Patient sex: F
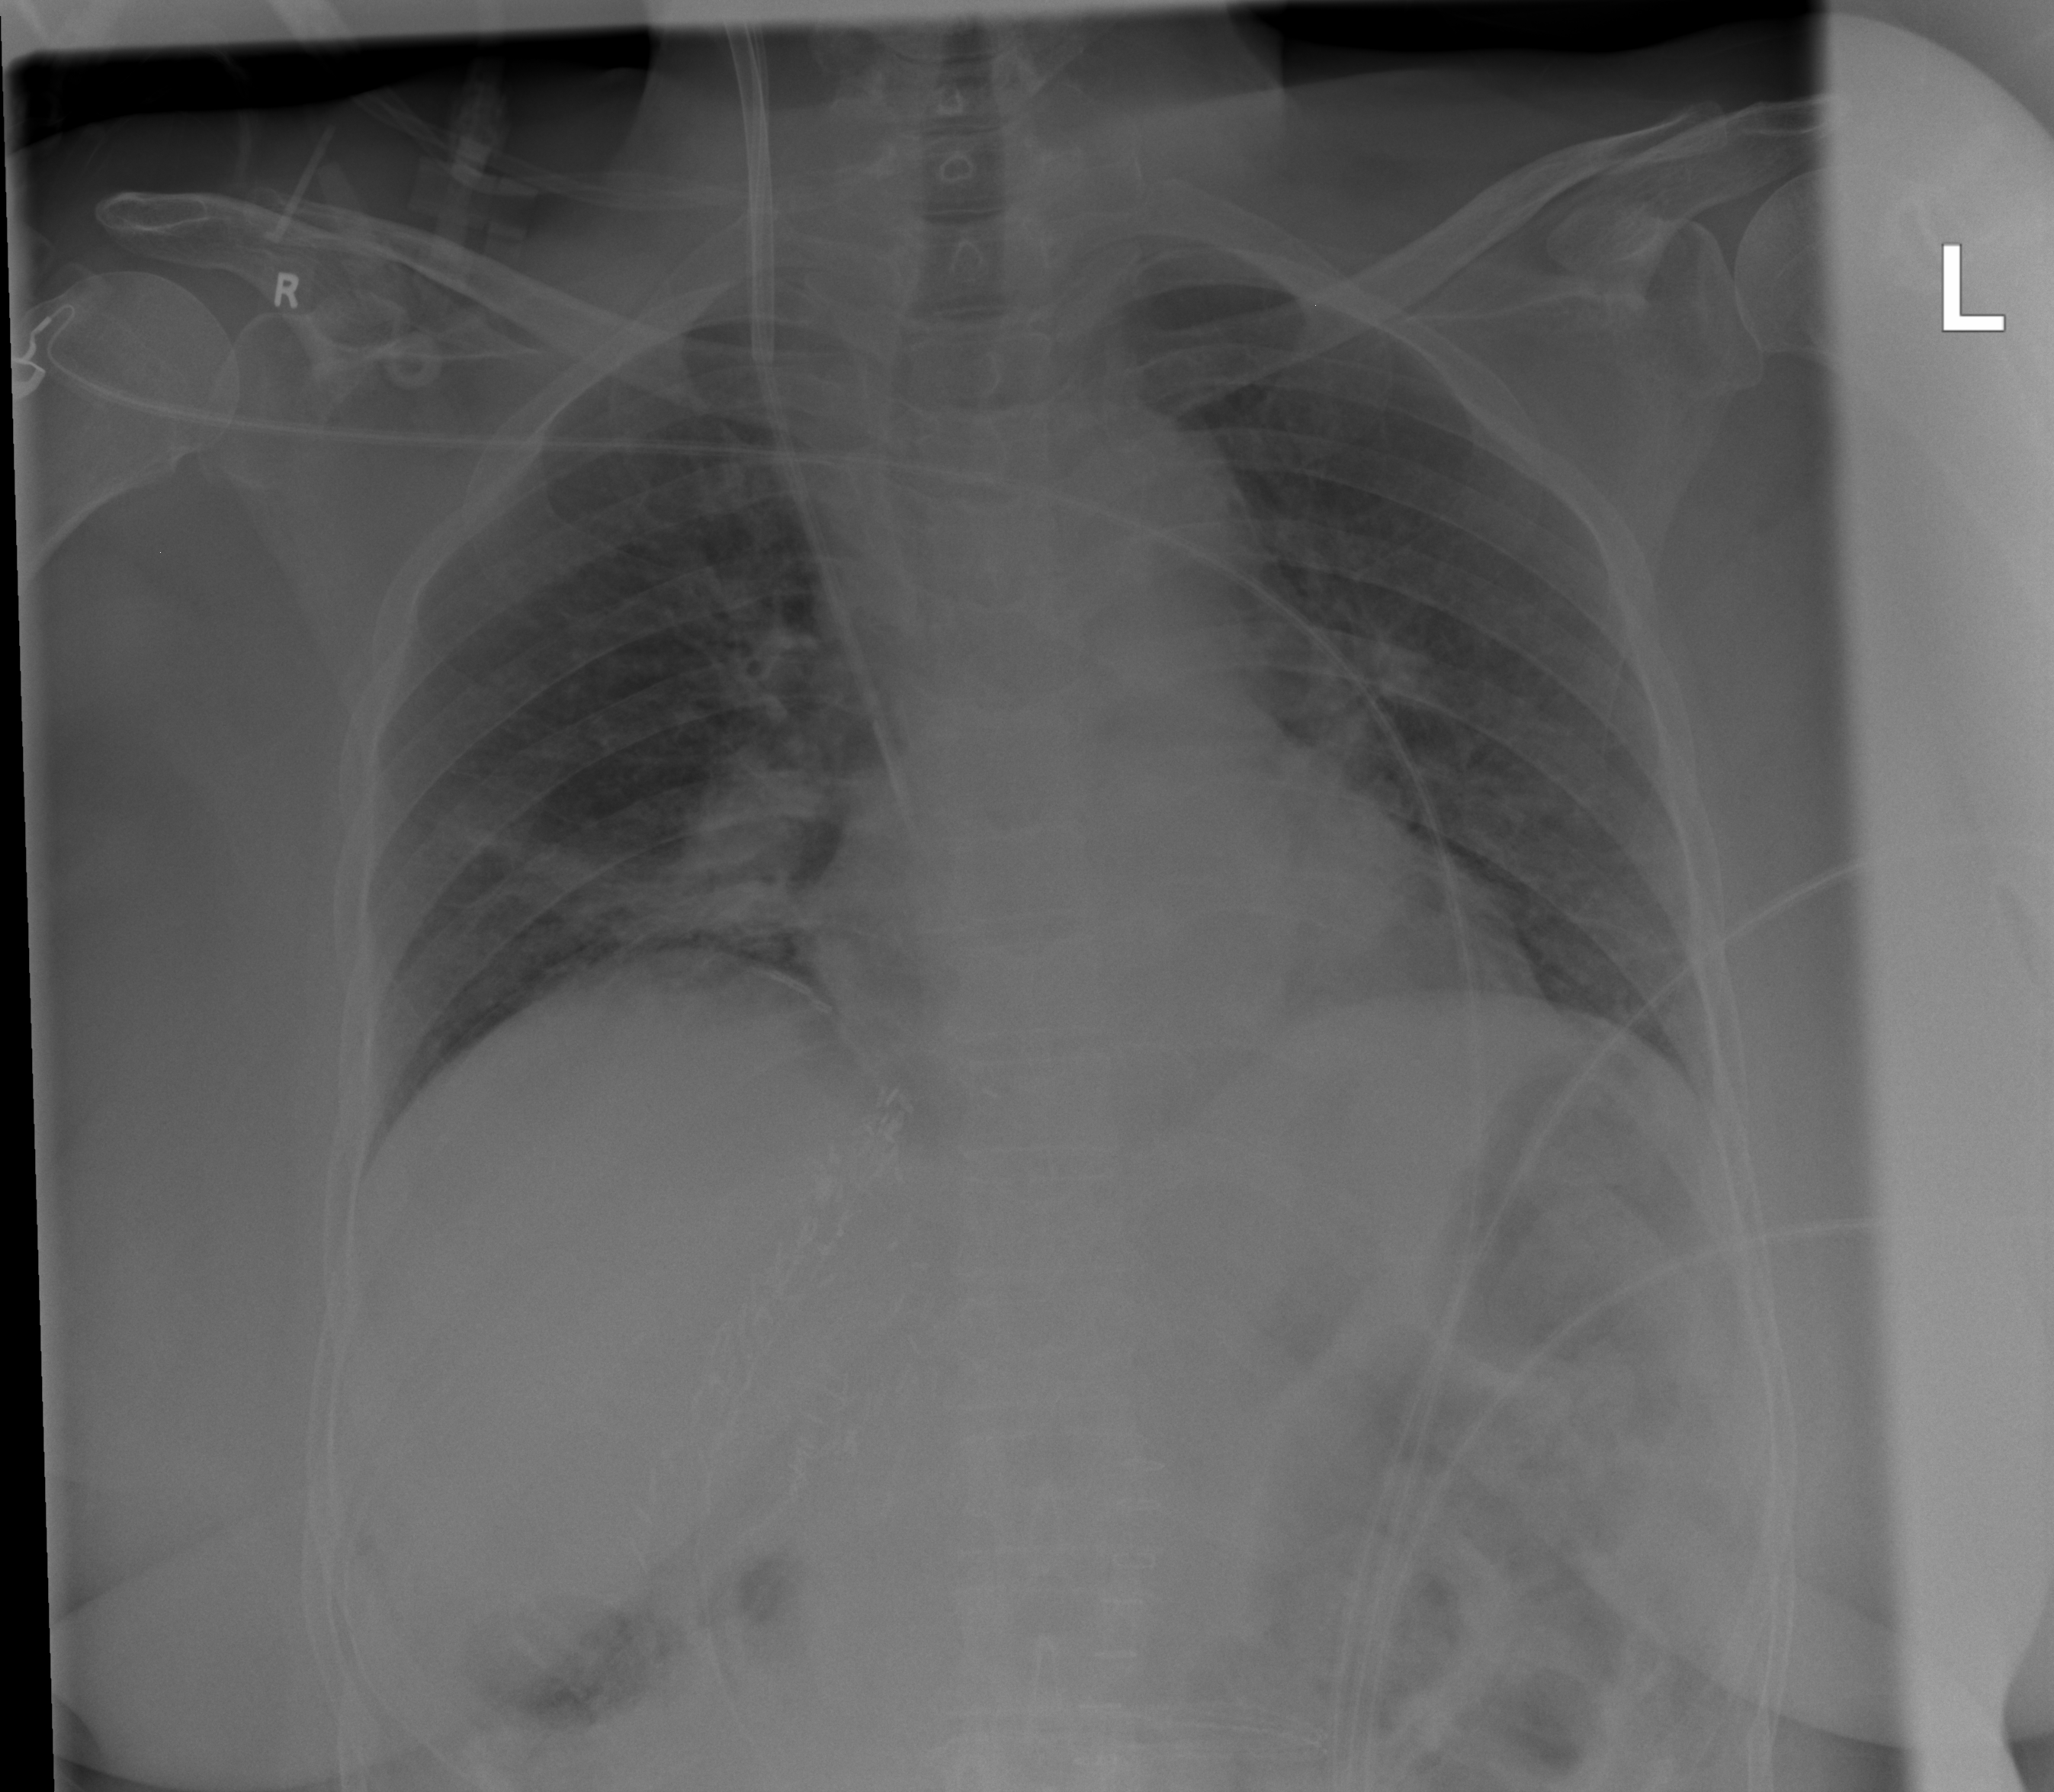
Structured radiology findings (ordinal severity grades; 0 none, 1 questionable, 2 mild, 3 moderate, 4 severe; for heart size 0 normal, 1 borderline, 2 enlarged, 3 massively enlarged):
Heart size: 0
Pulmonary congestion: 1
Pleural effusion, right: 0
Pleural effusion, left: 0
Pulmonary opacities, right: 0
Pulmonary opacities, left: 0
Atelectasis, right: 2
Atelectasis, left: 0